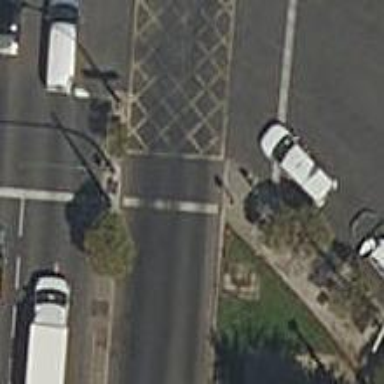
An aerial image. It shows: Road with traffic signals.